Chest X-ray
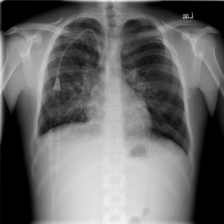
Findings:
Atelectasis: negative
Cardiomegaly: negative
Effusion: positive
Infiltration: negative
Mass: negative
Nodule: positive
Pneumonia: negative
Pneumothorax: negative
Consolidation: negative
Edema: negative
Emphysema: negative
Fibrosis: negative
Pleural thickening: positive
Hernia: negative